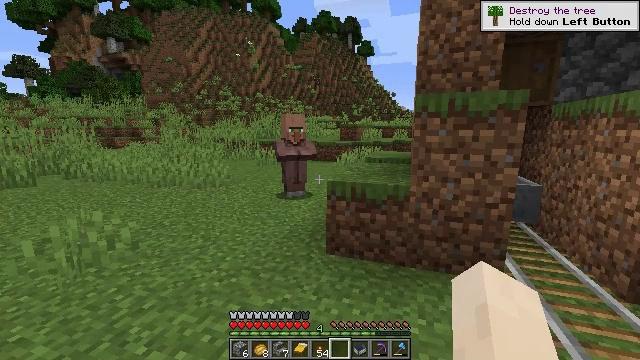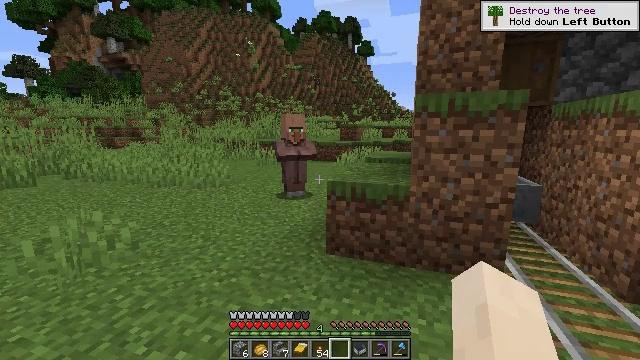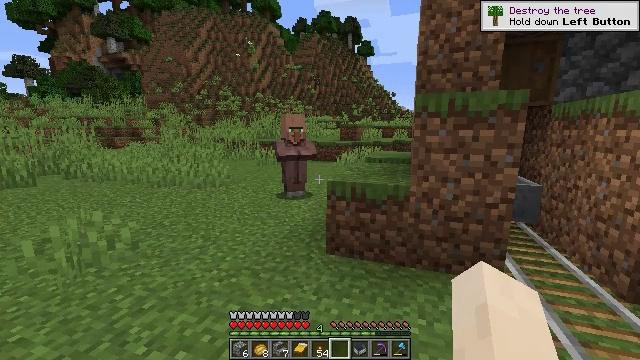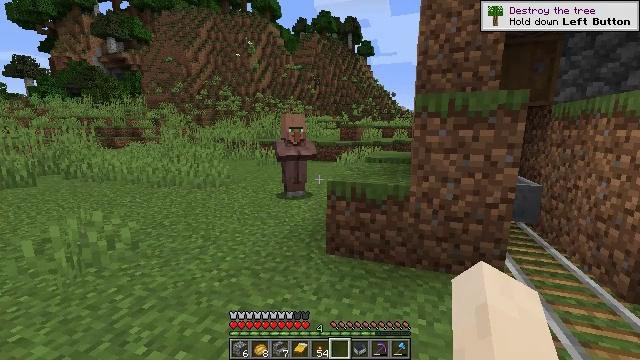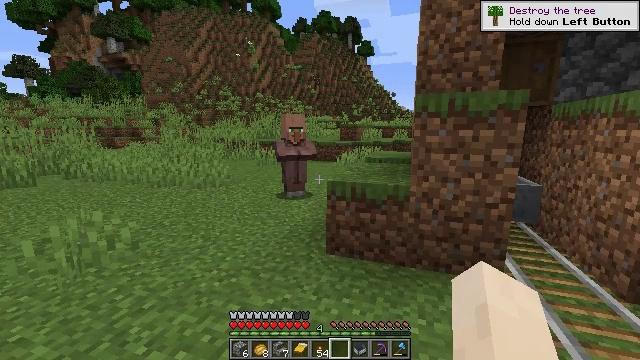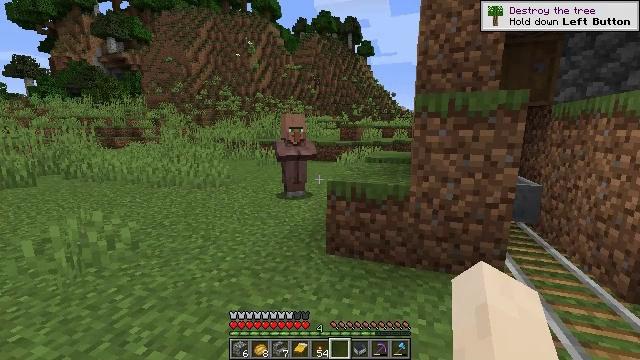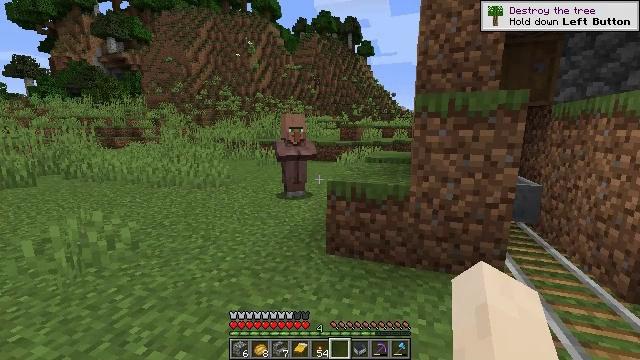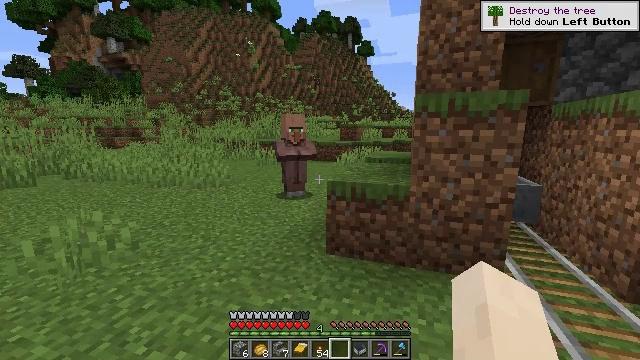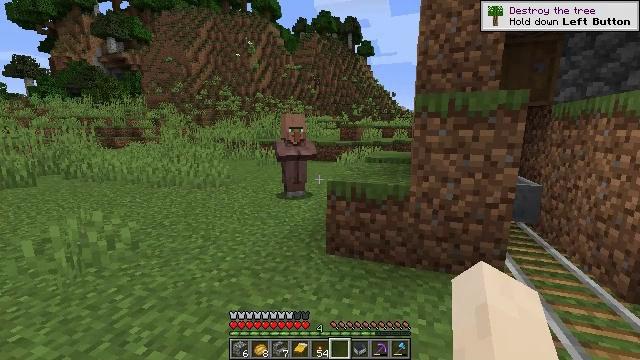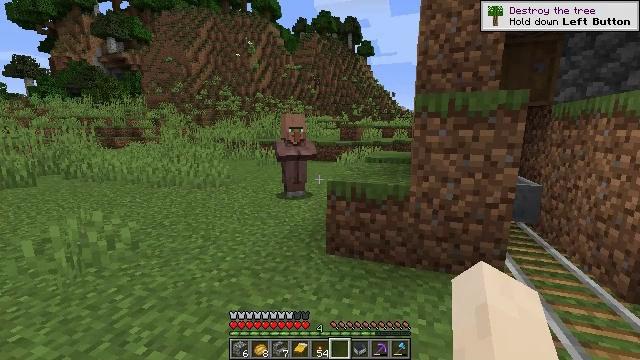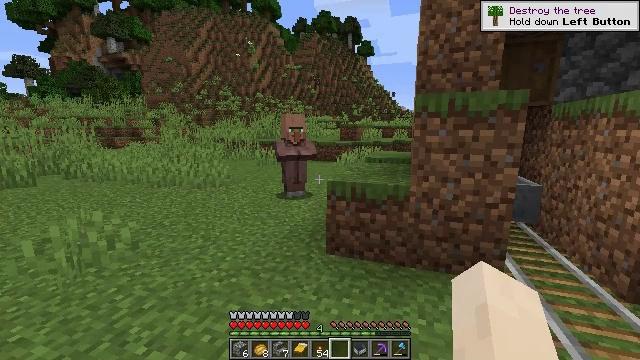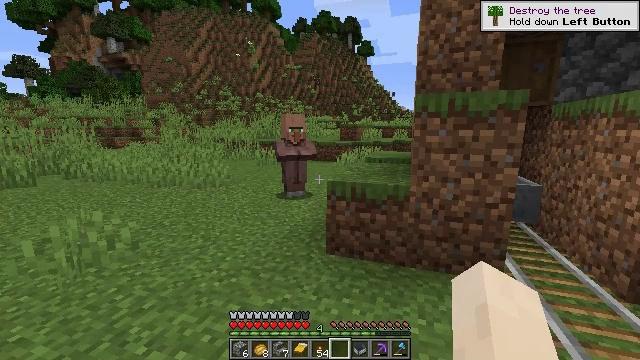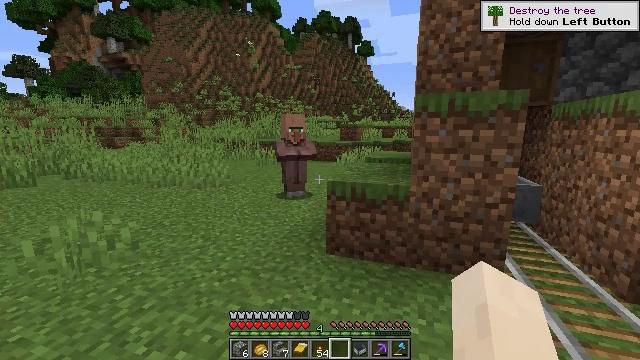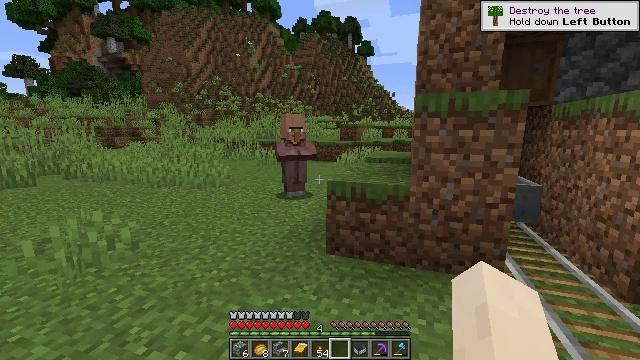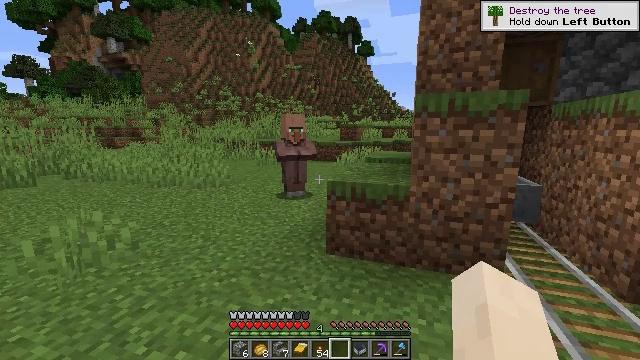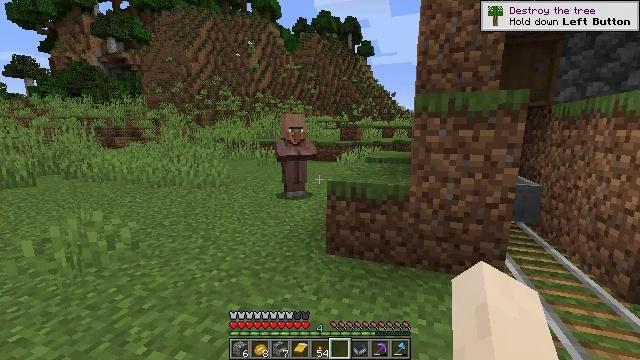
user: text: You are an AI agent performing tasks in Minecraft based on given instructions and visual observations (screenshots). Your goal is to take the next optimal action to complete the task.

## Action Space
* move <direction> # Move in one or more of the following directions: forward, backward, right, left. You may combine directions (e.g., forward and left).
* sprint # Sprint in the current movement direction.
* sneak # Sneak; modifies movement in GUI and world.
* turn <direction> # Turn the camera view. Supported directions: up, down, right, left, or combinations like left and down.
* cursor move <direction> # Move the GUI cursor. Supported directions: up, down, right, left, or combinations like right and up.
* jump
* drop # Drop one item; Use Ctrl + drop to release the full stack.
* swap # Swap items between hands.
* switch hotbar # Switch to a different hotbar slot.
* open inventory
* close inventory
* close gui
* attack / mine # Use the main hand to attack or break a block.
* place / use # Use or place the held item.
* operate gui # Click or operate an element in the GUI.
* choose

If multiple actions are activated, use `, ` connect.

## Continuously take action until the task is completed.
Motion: motion action
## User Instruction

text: Destroy the barrel to use elsewhere.
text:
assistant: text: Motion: no_op
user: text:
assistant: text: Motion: no_op
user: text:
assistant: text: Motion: no_op
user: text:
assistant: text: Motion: no_op
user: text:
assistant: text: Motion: no_op
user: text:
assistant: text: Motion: no_op
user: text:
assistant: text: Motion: no_op
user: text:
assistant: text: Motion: no_op
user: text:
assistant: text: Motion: no_op
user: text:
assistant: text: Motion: no_op
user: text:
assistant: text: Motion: no_op
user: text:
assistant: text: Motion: no_op
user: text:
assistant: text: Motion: no_op
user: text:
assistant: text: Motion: no_op
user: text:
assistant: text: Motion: no_op
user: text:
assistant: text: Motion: no_op
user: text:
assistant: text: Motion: no_op
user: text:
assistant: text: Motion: no_op
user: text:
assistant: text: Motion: no_op
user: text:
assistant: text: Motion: no_op
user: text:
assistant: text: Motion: no_op
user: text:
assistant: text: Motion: no_op
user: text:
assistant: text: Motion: no_op
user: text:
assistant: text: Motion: no_op
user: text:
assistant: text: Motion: no_op
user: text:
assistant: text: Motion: no_op
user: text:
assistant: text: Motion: no_op
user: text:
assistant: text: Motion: no_op
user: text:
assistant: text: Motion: no_op
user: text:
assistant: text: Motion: no_op